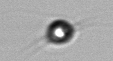
Label: Acanthoica_quattrospina